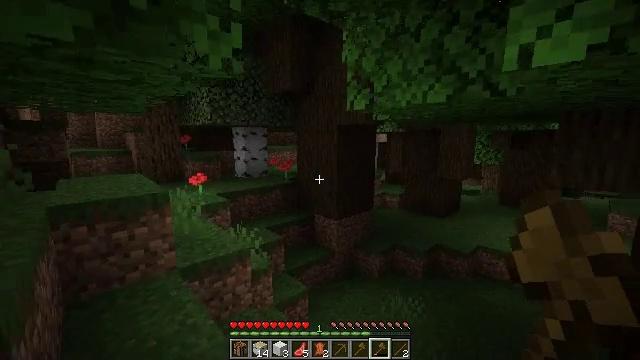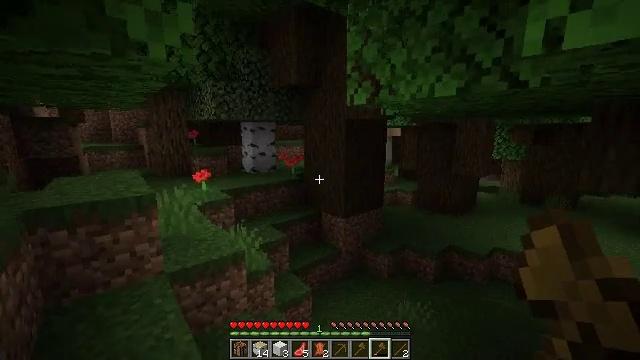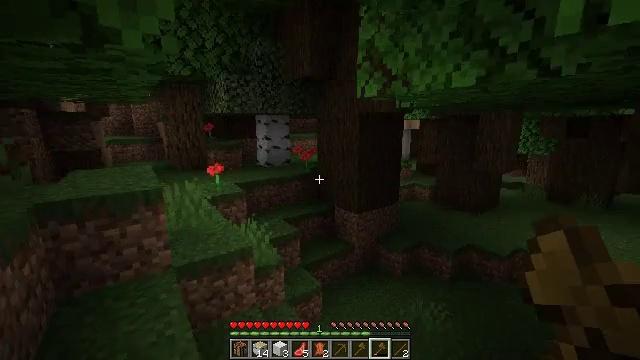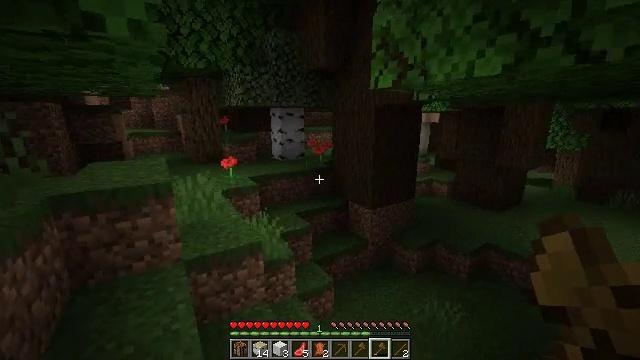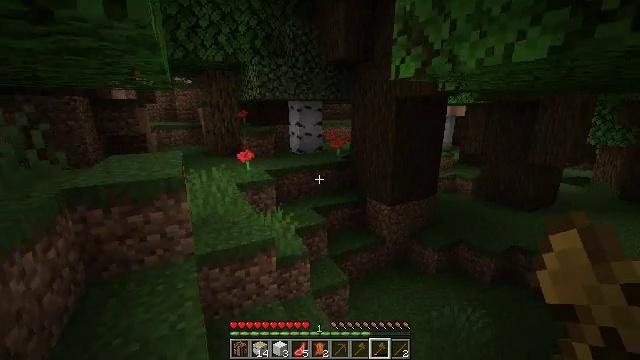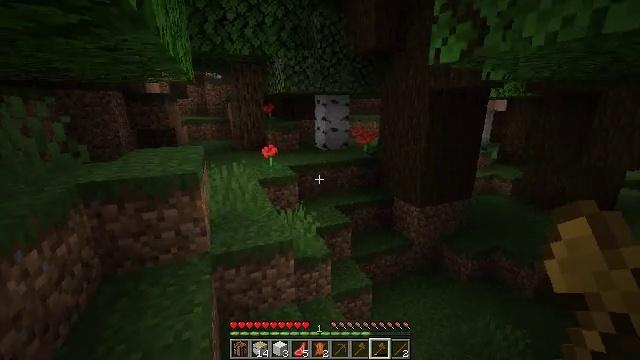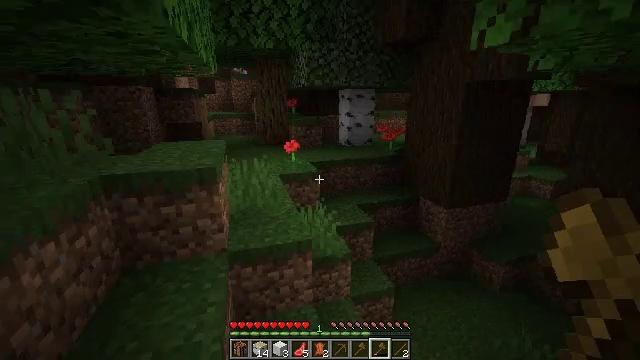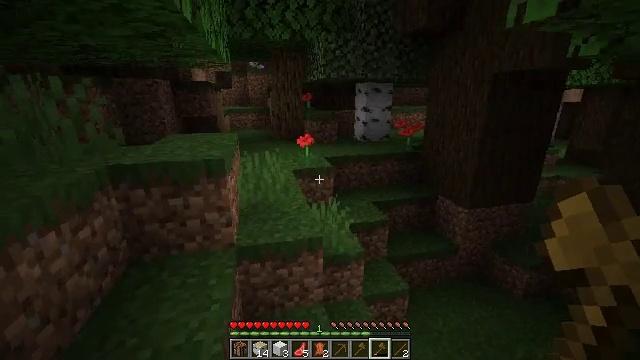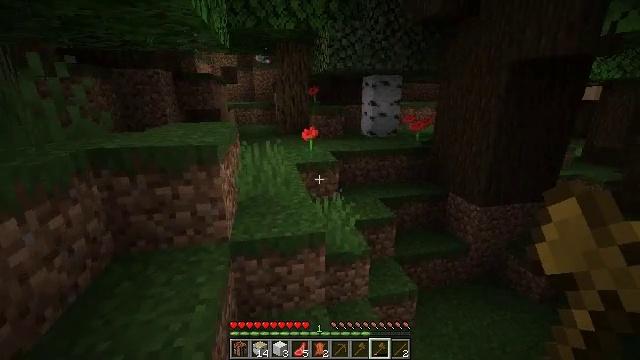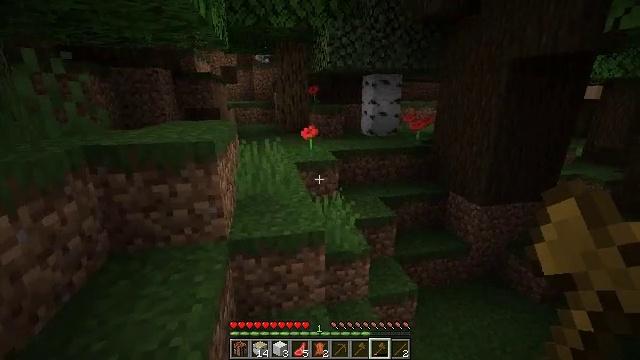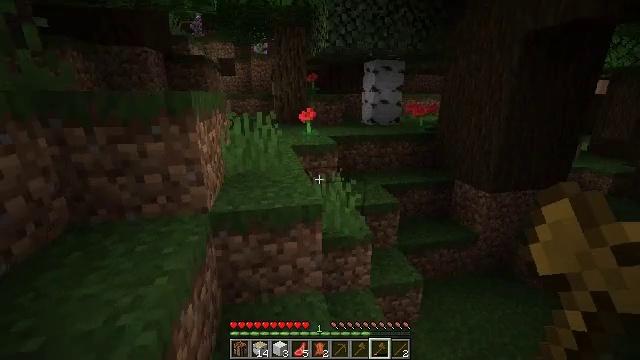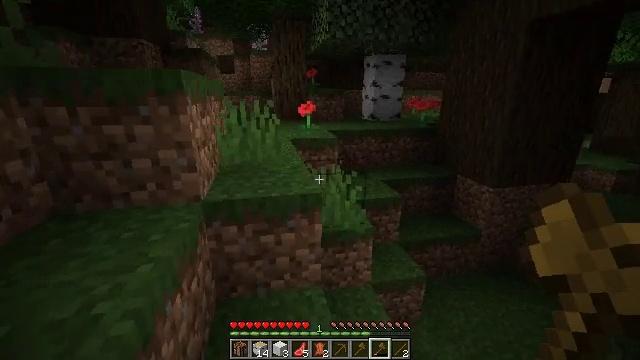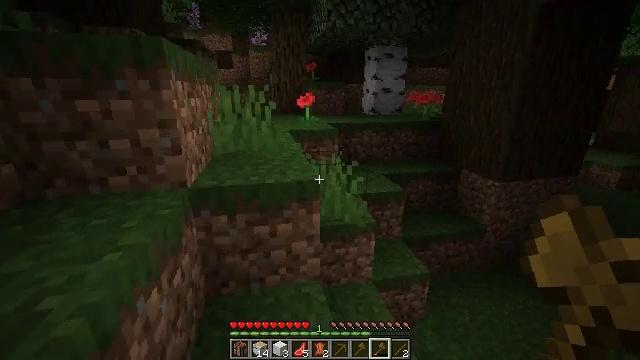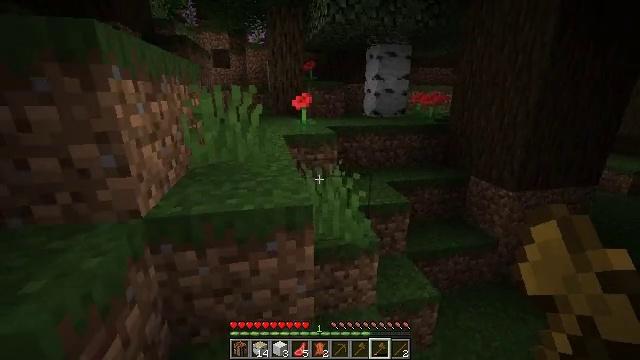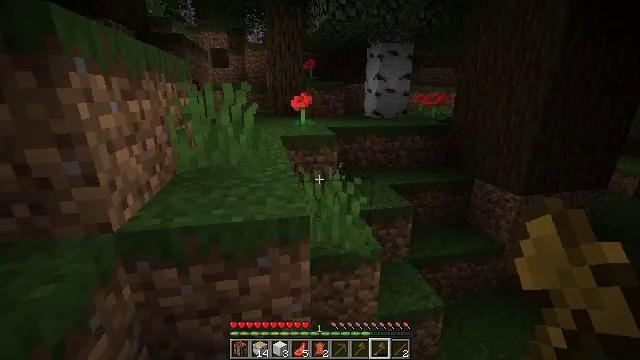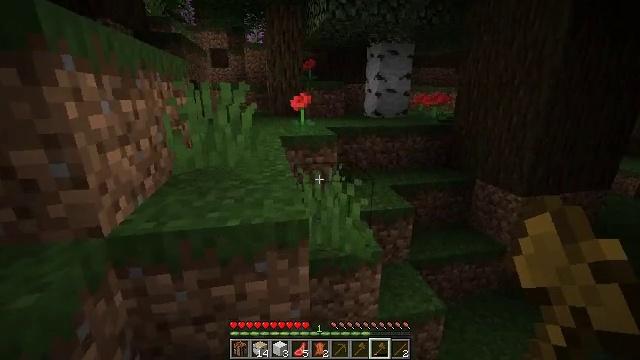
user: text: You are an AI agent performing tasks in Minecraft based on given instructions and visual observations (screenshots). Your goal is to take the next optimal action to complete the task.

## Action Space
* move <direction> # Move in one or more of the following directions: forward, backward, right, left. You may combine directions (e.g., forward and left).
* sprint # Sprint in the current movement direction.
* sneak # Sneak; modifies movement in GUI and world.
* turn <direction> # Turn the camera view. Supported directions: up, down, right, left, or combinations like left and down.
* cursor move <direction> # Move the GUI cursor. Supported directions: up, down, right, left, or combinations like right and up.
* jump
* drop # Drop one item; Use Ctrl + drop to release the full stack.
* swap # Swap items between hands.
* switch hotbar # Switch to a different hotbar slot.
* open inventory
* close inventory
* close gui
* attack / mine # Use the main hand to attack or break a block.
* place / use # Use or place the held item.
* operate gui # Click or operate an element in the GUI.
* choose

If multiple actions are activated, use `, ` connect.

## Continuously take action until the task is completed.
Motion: motion action
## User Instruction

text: Chop down the brown mushroom block.
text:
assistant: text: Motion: move forward and move right, turn left and down
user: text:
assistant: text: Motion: move forward and move right, turn left and down
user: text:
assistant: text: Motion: move forward, turn left and down
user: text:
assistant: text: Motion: move forward, turn left and down
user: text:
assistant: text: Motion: move forward, turn left and down
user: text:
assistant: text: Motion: move forward, turn left and down
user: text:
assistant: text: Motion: move forward, turn left
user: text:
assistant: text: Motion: move forward, turn left
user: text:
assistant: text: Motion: move forward
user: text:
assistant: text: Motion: move forward
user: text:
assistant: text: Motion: move forward
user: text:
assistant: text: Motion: move forward
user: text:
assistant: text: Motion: move forward
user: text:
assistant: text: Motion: move forward
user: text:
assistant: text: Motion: move forward
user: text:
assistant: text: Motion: move forward
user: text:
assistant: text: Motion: move forward, turn right
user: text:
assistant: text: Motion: move forward, turn right
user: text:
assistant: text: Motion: move forward, turn right and up
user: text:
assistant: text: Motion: move forward, turn right and up
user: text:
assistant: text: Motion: move forward, turn right and up
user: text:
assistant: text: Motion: move forward
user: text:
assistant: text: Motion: move forward and move right
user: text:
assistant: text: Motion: move forward and move right
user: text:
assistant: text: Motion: move forward and move right, turn left
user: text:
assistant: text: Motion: move forward and move right, turn left and up
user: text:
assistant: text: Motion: move forward, turn left and up
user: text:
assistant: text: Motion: move forward, turn left and up
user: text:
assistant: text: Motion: move forward, turn left and up
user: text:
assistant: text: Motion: move forward, turn left